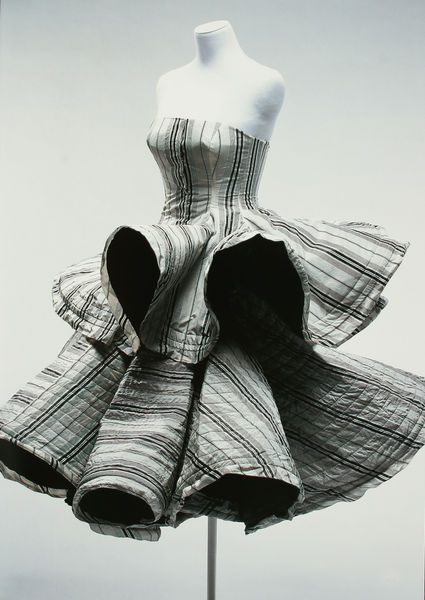
Titel: Kleid
Künstler: Yohji Yamamoto
Standort: Kyoto (Japan)
Institution: Kyoto Costume Institute
Schlagwörter: weiß, grau, kleid, schwarz, mode, rock, falten, hals, figur, stoff, schultern, schwung, japan, wellen, modell, mieder, stab, modern, falte, steif, gestreift, streifen, foto, fotografie, schulterfrei, torso, schnitt, hässlich, puppe, eiß, oberteil, gefältelt, gerafft, korsage, tailliert, robe, corsage, fotorafie, ärmellos, wattiert, kyoto, tissu, trägerlos, überrock, gekräuselt, figurbetont, rückenfrei, anliegend, trägeros, weißweiss